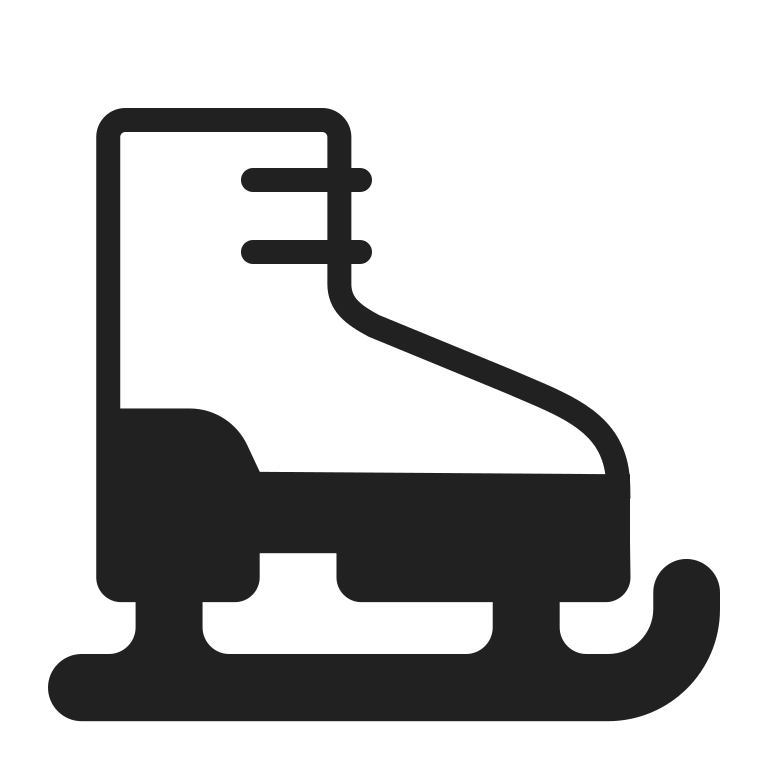
ice skate high contrast